Field crop: maize
Growth stage: 2
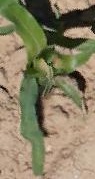
Species: maize